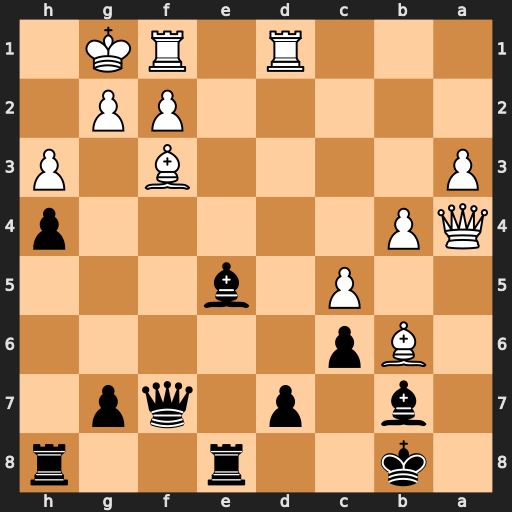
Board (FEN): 1k2r2r/1b1p1qp1/1Bp5/2P1b3/QP5p/P4B1P/5PP1/3R1RK1
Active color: b
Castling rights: -
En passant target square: -
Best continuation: Qf4 g3 Qxf3 Rxd7 Kc8